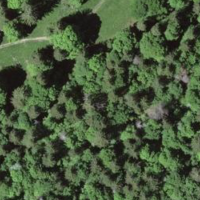
EUNIS habitat code: 41
Species observed at this site:
Campanula glomerata